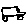
Label: car